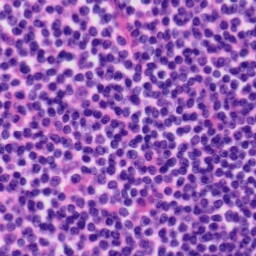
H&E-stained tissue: Tonsil